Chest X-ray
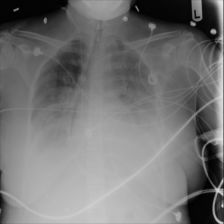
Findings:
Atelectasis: negative
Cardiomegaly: negative
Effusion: positive
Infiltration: positive
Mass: negative
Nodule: negative
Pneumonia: negative
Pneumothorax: negative
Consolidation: negative
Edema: positive
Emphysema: negative
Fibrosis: negative
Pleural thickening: negative
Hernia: negative